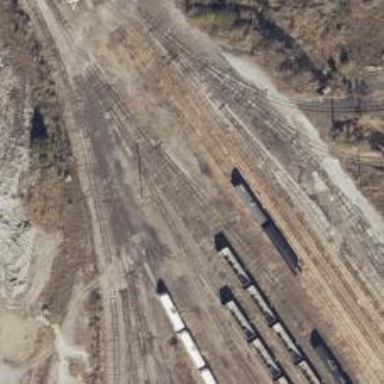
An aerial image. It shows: Disused railway spur line.